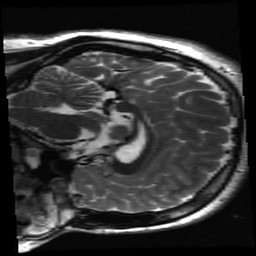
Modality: T2w
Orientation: sagittal
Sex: male
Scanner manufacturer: ge
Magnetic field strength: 3 T
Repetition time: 5 s
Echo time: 0.103 s